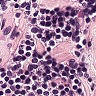
Metastatic tissue present: no